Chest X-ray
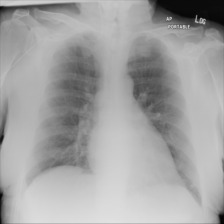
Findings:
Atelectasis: positive
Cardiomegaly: negative
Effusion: negative
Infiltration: negative
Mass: negative
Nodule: negative
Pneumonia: negative
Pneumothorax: negative
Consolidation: negative
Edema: negative
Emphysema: negative
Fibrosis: negative
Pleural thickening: negative
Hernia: negative